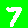
Digit: 7